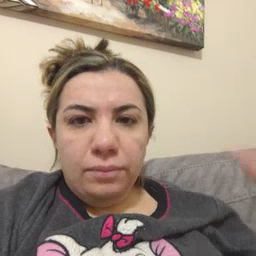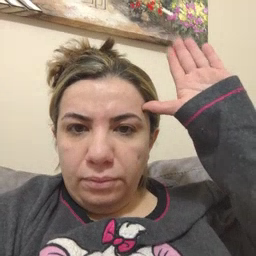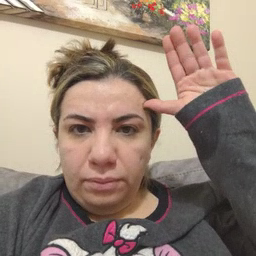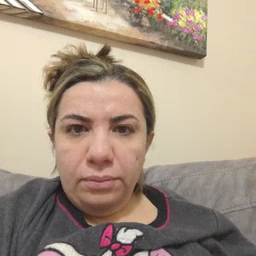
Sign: donkey